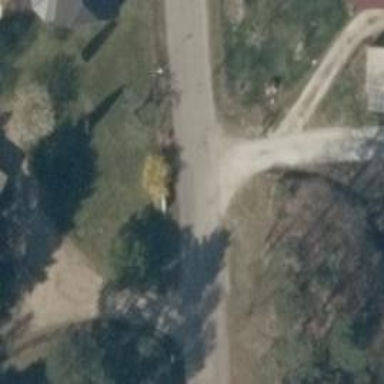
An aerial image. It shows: Asphalt road in residential area.